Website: macys
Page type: gifting
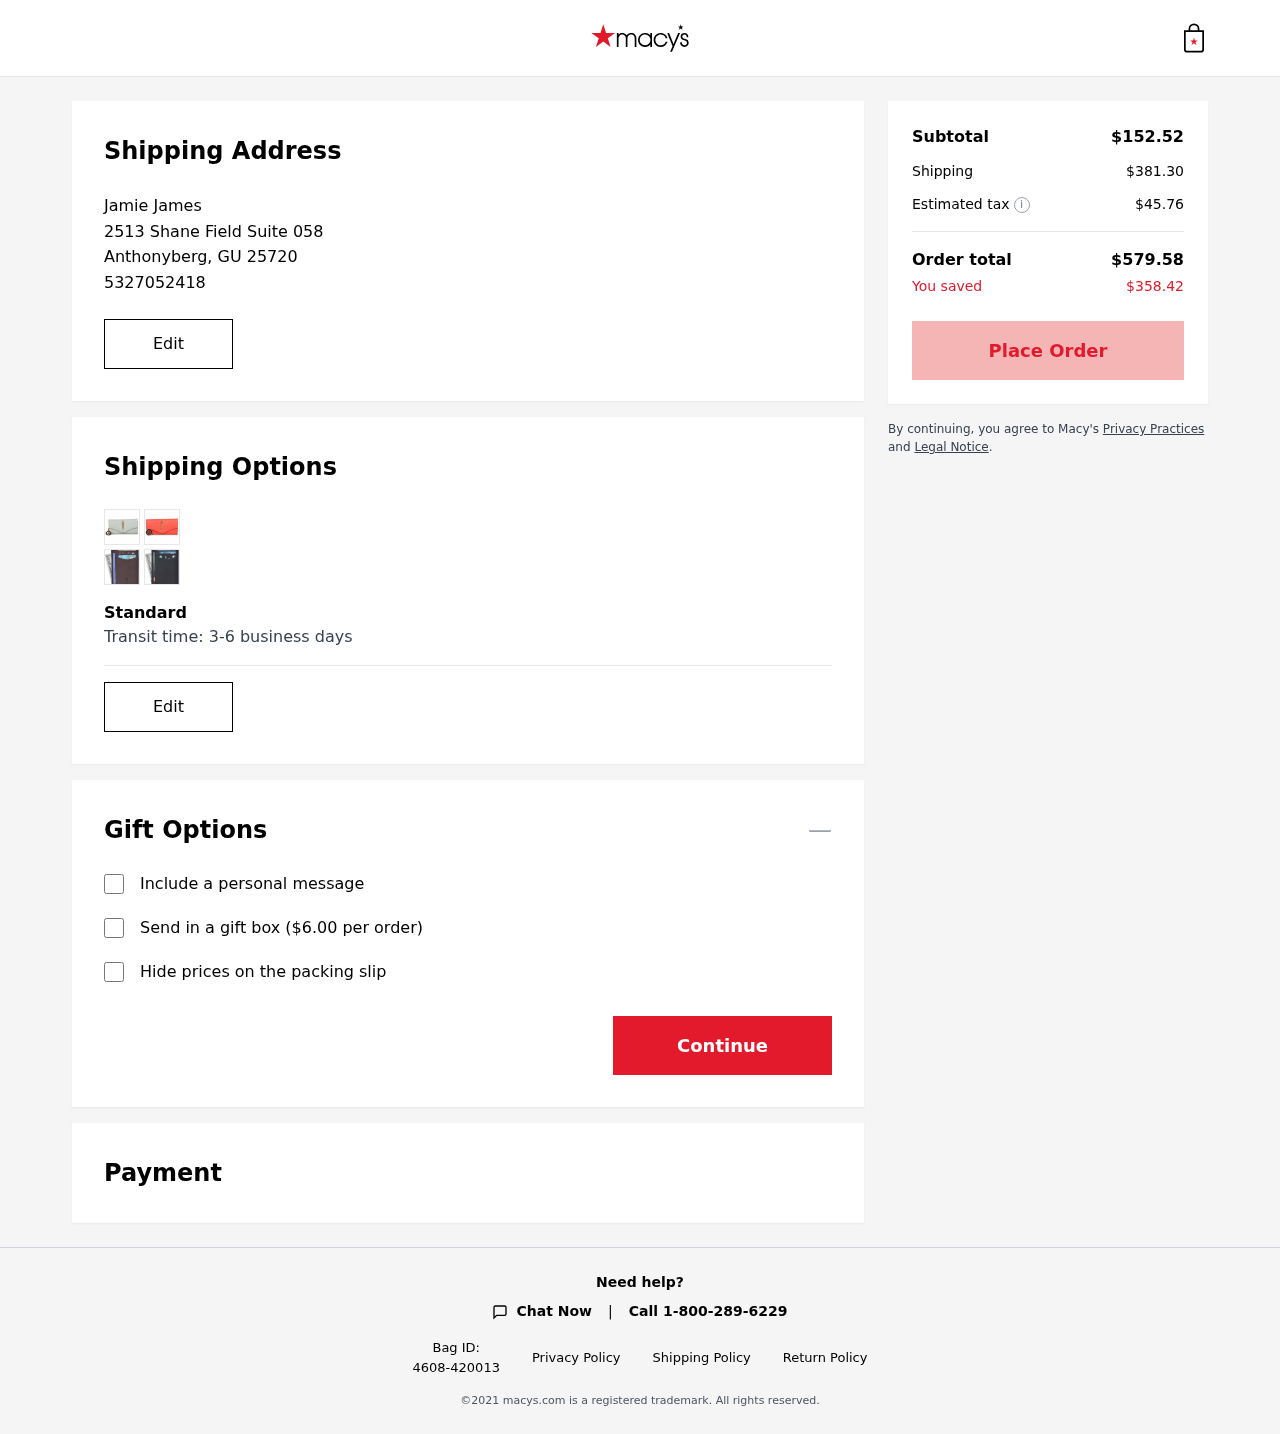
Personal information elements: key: PII_CITY
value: Anthonyberg
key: PII_FULLNAME
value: Jamie James
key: PII_PHONE
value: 5327052418
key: PII_POSTCODE
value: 25720
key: PII_STATE_ABBR
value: GU
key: PII_STREET
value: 2513 Shane Field Suite 058
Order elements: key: ORDER_SUBTOTAL
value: $152.52
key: ORDER_SHIPPING_COST
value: $381.30
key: ORDER_TAX
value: $45.76
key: ORDER_TOTAL
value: $579.58
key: ORDER_SAVINGS
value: $358.42
Other elements: key: GIFT_BOX_PRICE
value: $6.00